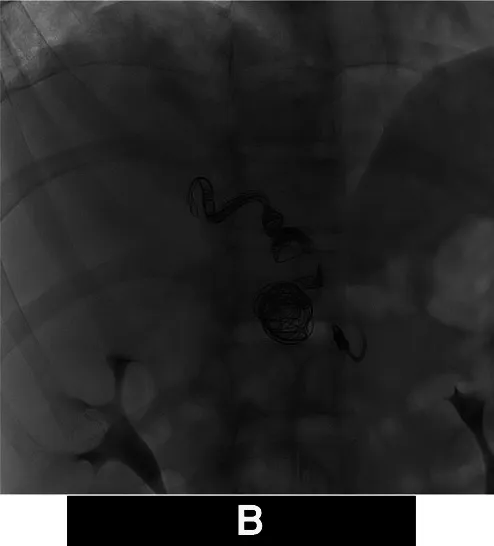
Angiograms of the right inferior diaphragmatic artery. (B) Angiogram: Post Coil embolization using Interlock mechanically detachable coils (Boston Scientific, Natick, MA) and The Concerto. Helix and 3D detachable coil systems (Medtronic Inc Minneapolis MN, US).
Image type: radiology (x_ray)